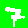
Digit: 7